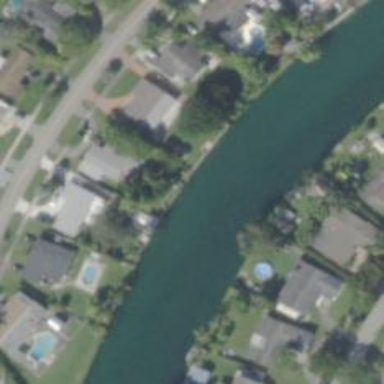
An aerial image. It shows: Canal.